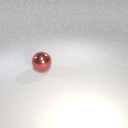
large red metal sphere